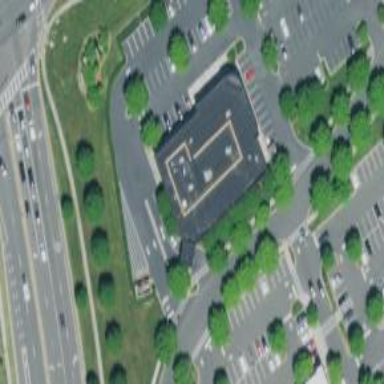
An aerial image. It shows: Building that is pharmacy providing healthcare services.